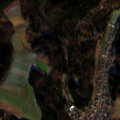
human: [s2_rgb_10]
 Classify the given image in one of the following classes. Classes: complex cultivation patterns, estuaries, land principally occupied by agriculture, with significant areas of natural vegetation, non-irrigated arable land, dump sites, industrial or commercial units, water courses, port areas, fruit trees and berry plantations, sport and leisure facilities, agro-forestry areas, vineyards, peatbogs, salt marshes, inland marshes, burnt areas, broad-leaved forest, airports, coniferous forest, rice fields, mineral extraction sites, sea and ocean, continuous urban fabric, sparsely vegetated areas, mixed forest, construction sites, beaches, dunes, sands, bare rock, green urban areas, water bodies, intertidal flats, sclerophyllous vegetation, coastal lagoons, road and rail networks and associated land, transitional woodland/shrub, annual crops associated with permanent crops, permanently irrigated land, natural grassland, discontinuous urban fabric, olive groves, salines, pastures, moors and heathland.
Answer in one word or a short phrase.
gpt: discontinuous urban fabric, non-irrigated arable land, complex cultivation patterns, broad-leaved forest, mixed forest